You are looking at the wavelet scalogram of a bearing's acceleration signal. What is the most likely bearing condition (normal, inner_race, outer_race, ball)?
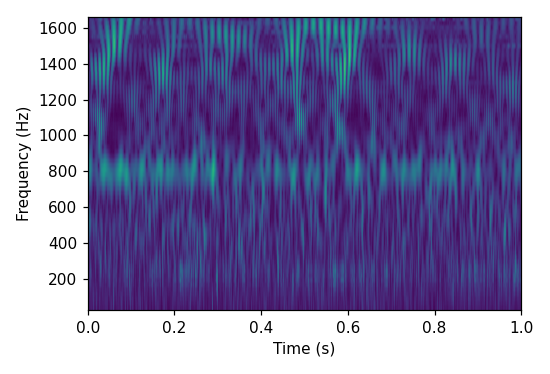
Answer: normal